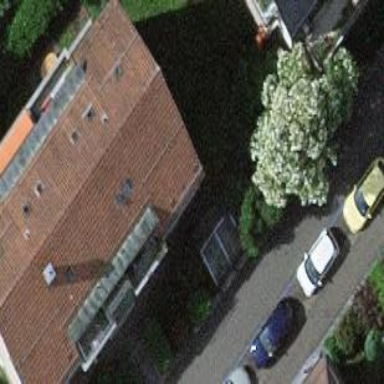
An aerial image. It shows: The apartments building has gabled roof made of brown roof tiles.